【题型】填空题　【知识点】平面几何　【难度】medium
如图 1 是某品牌自行车，图 2 是其示意图。已知 $\angle ABC = 120^\circ$，$\angle CBR = 15^\circ$，$AB \parallel CD$，$BD = 3DK$，$AB = 2BC = 12\mathrm{dm}$，$CD = 6.6\mathrm{dm}$，自行车的坐垫 $FG \parallel BR$，$BR$ 平行地面，$CR$ 垂直地面，自行车轮子的半径等于 $5\mathrm{dm}$，则坐垫 $FG$ 到地面的距离为 \underline{\quad\quad} $\mathrm{dm}$。（结果精确到 $0.1\mathrm{dm}$，已知 $\sin15^\circ = \frac{\sqrt{6}-\sqrt{2}}{4}$，$\sqrt{2} \approx 1.414$，$\sqrt{6} \approx 2.449$）

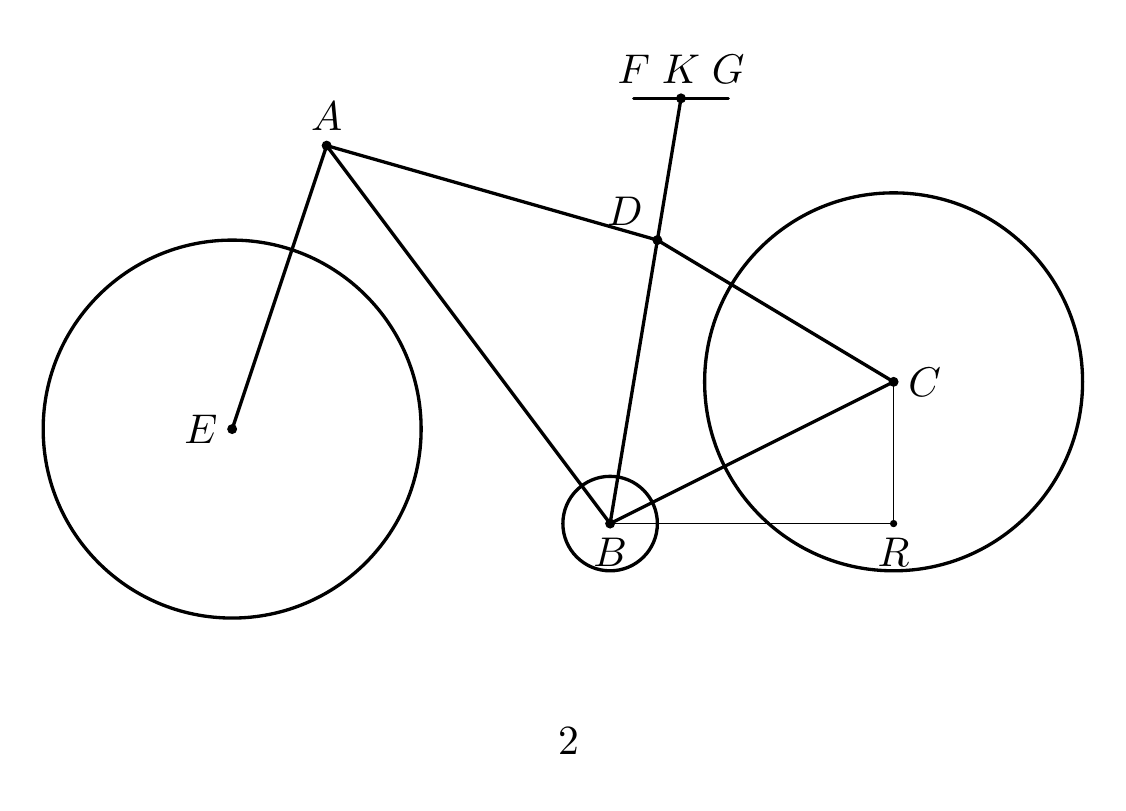
【解答】
\vspace{0.5em}
\textbf{【答案】} $\frac{5\sqrt{6}+39\sqrt{2}+50}{10}$

\vspace{0.5em}
\textbf{【解析】}
解：如图，过点 $A$ 作 $AJ \perp RB$ 交 $RB$ 的延长线于点 $J$，过点 $D$ 作 $DH \perp BR$ 于点 $H$，过点 $C$ 作 $CN \perp DH$ 于点 $N$，过点 $K$ 作 $KP \perp CN$ 于 $P$。

$\because \angle ABC = 120^\circ$，$\angle CBR = 15^\circ$，
$\therefore \angle ABR = 120^\circ + 15^\circ = 135^\circ$，
$\therefore \angle ABJ = 45^\circ$，
$\therefore AJ = AB \cdot \sin45^\circ = 12 \times \frac{\sqrt{2}}{2} = 6\sqrt{2}(\mathrm{dm})$，

$\because CN \parallel BR$，
$\therefore \angle PCB = \angle CBR = 15^\circ$，
$\because \angle DCB = 60^\circ$，
$\therefore \angle DCN = 45^\circ$，
$\therefore DN = \frac{\sqrt{2}}{2}CD = \frac{33\sqrt{2}}{10}(\mathrm{dm})$，$NH = CR = BC \cdot \sin15^\circ = \frac{3\sqrt{6}-3\sqrt{2}}{2}(\mathrm{dm})$，
$\therefore DH = DN + NH = \frac{15\sqrt{6}+18\sqrt{2}}{10}(\mathrm{dm})$，

$\because BD = 3DK$，
$\therefore DK$ 的竖直距离为 $\frac{5\sqrt{6}+6\sqrt{2}}{10}(\mathrm{dm})$，
$\therefore KP = \frac{5\sqrt{6}+6\sqrt{2}}{10} + \frac{33\sqrt{2}}{10} = \frac{5\sqrt{6}+39\sqrt{2}}{10}(\mathrm{dm})$，

$\therefore$ 坐垫 $FG$ 到地面的距离 $= \frac{5\sqrt{6}+39\sqrt{2}}{10} + 5 = \frac{5\sqrt{6}+39\sqrt{2}+50}{10}(\mathrm{dm})$。

故答案为：$\frac{5\sqrt{6}+39\sqrt{2}+50}{10}$。

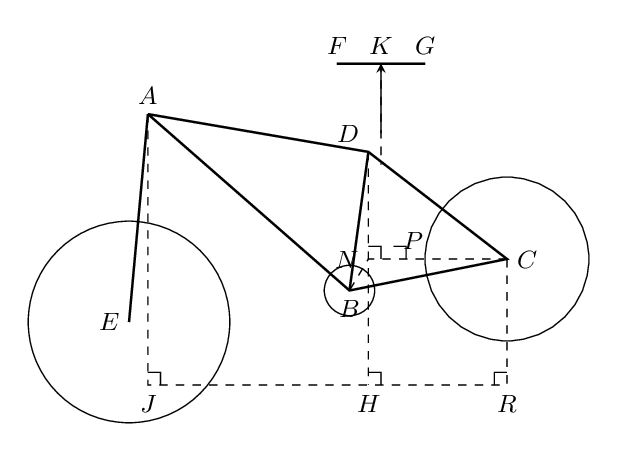